Interaction volume radius: 5 \u00c5
Interaction volume height: 25 \u00c5
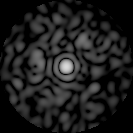
Disorder parameter: 0.8173